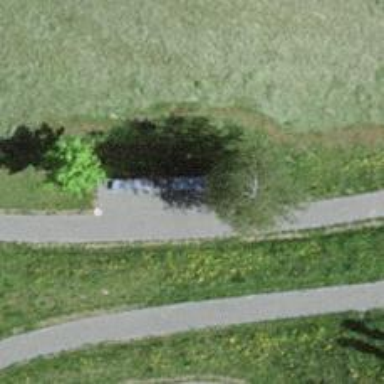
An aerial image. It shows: Bench for seating.